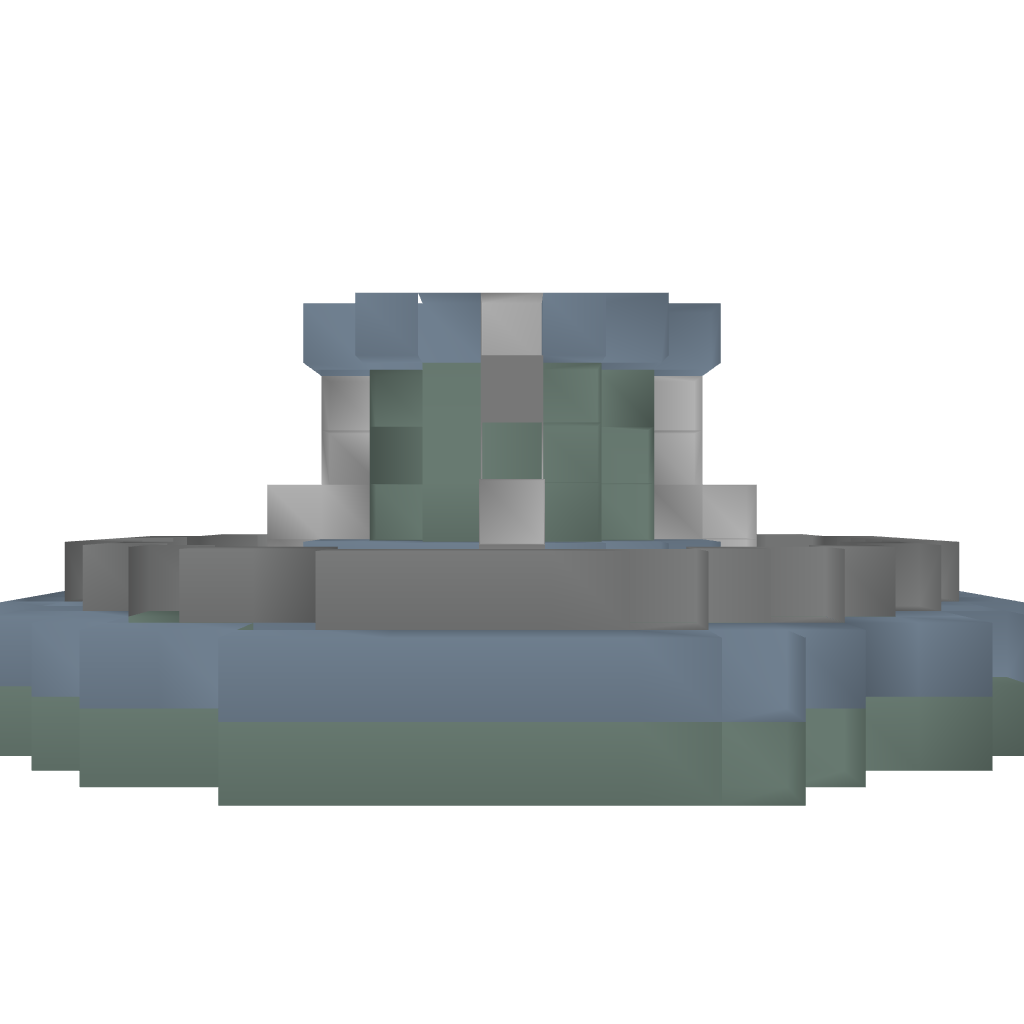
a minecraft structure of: Chafariz/Fonte - Fountain 02